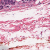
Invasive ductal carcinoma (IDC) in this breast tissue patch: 1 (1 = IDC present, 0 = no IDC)